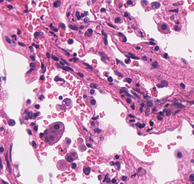
Tumor epithelial tissue: no
Tumor-associated stroma tissue: no
Normal tissue: yes